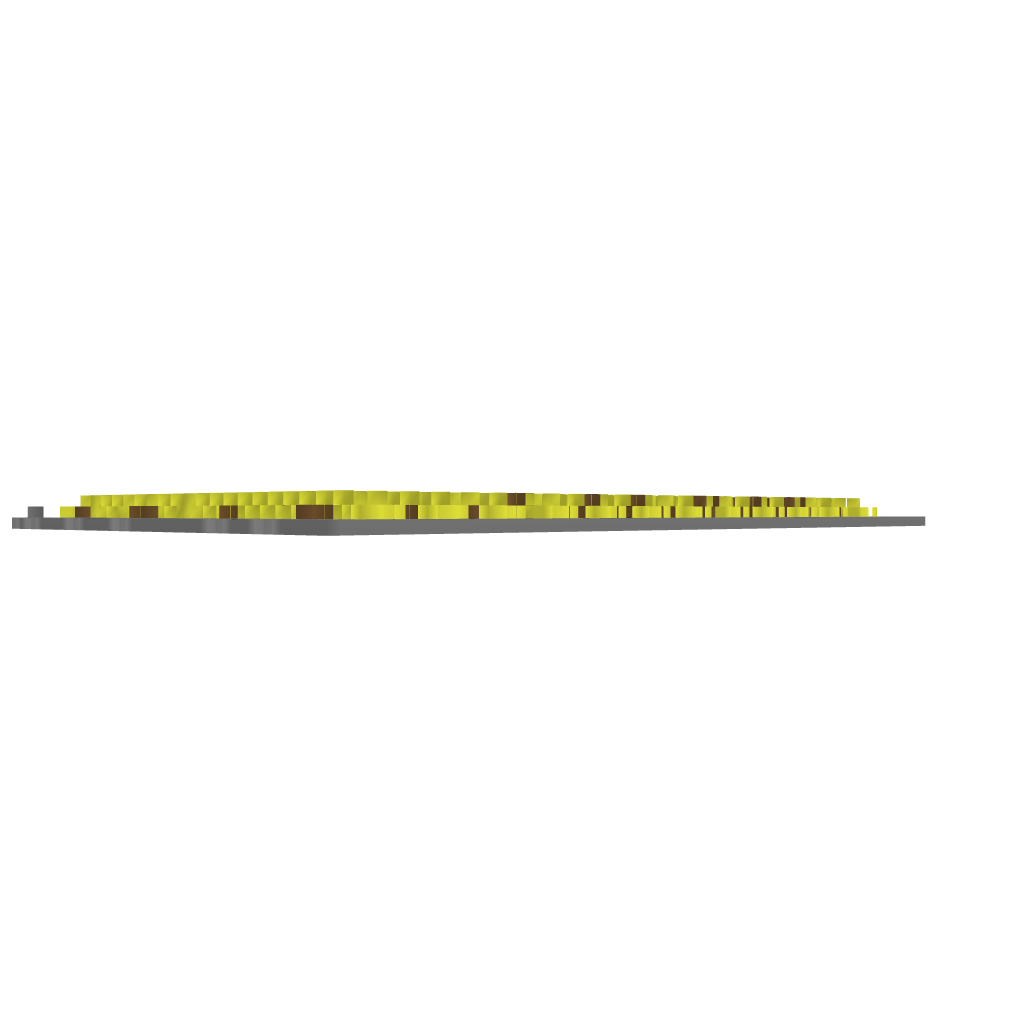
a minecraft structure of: Skyrim theme note blocks bad low quality